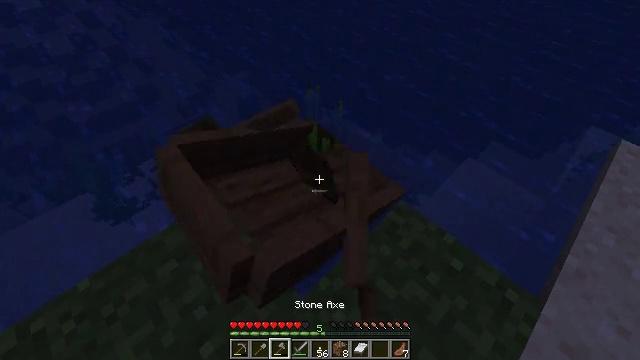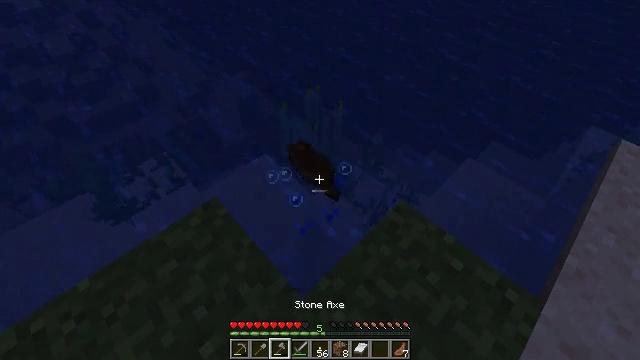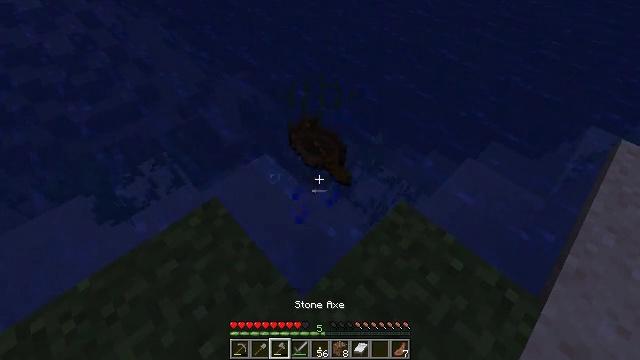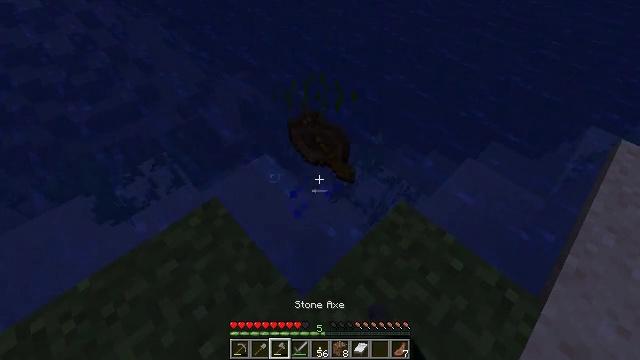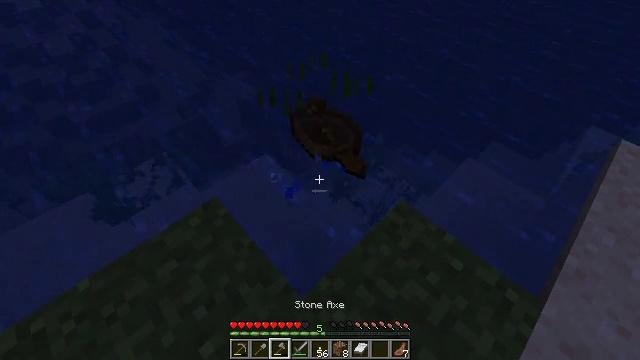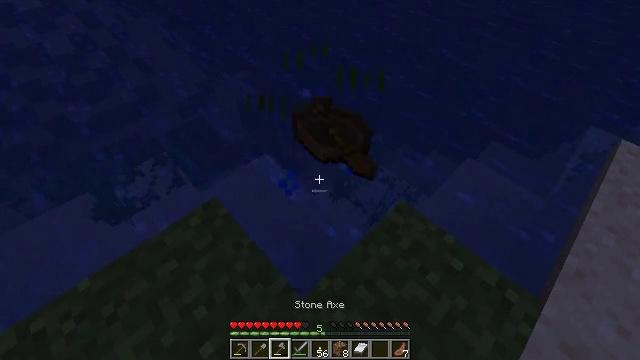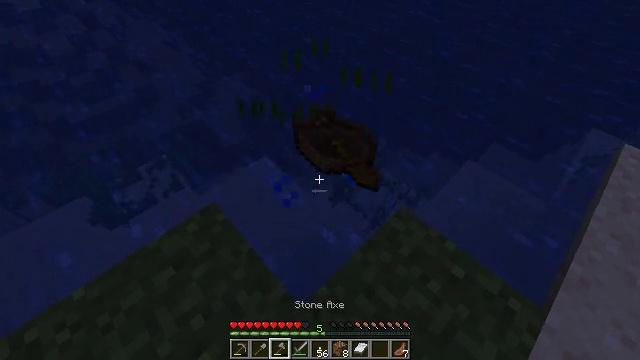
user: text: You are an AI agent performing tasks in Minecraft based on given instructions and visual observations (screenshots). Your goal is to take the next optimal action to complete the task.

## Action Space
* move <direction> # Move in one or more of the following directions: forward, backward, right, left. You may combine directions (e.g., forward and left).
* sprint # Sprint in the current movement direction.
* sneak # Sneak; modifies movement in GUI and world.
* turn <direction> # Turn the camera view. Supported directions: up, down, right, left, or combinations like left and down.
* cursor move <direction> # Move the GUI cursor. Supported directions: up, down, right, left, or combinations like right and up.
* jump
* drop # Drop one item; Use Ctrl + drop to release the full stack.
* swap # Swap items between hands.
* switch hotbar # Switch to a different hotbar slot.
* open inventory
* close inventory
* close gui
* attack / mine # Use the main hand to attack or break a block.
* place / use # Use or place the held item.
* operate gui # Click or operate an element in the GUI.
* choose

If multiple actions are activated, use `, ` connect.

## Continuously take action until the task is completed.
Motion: motion action
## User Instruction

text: Break the tall seagrass.
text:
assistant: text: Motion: no_op
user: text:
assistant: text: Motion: attack / mine
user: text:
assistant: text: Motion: attack / mine
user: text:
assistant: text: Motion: no_op
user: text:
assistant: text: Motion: no_op
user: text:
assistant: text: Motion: move forward, attack / mine
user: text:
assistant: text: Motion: attack / mine